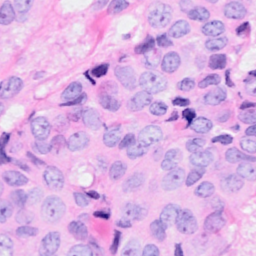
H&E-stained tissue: Breast